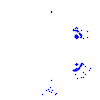
Particle: kaon